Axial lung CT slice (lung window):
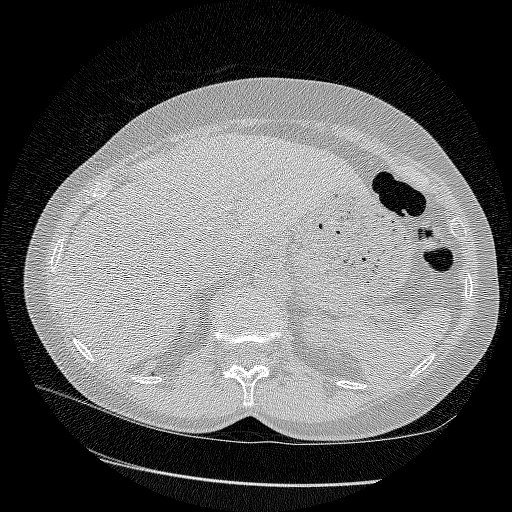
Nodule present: no